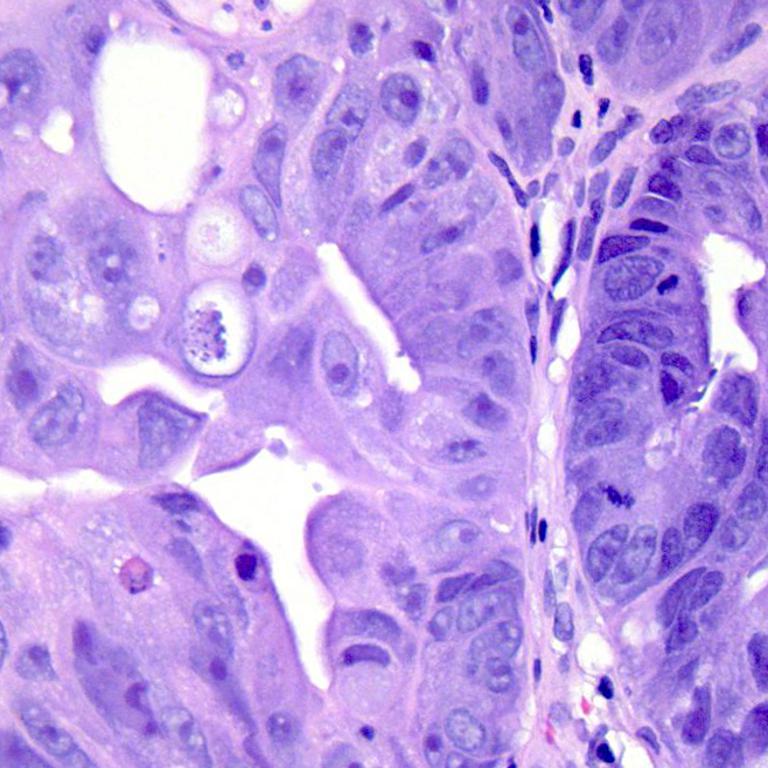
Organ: colon
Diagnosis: adenocarcinomas